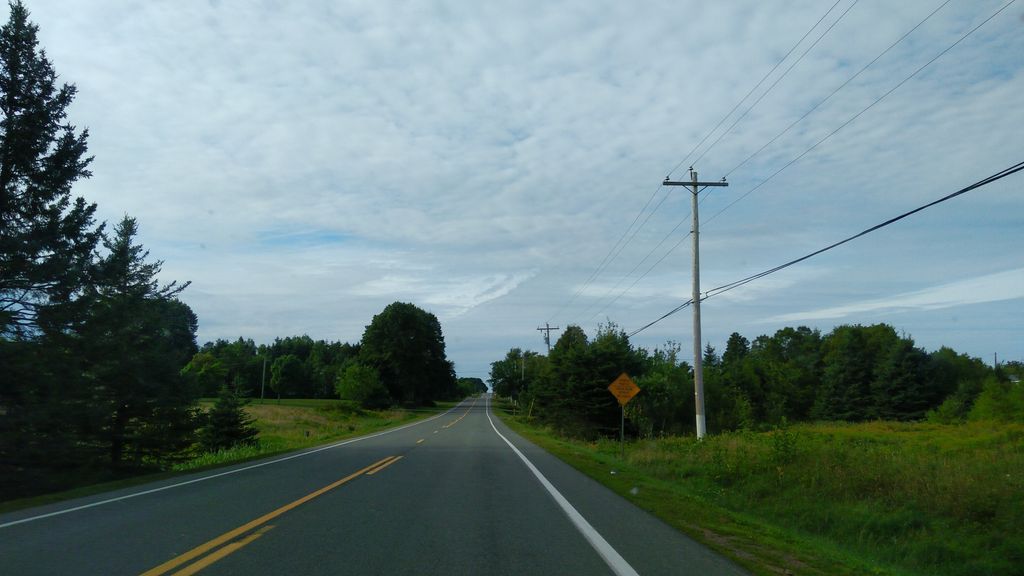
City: charlottetown